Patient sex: F
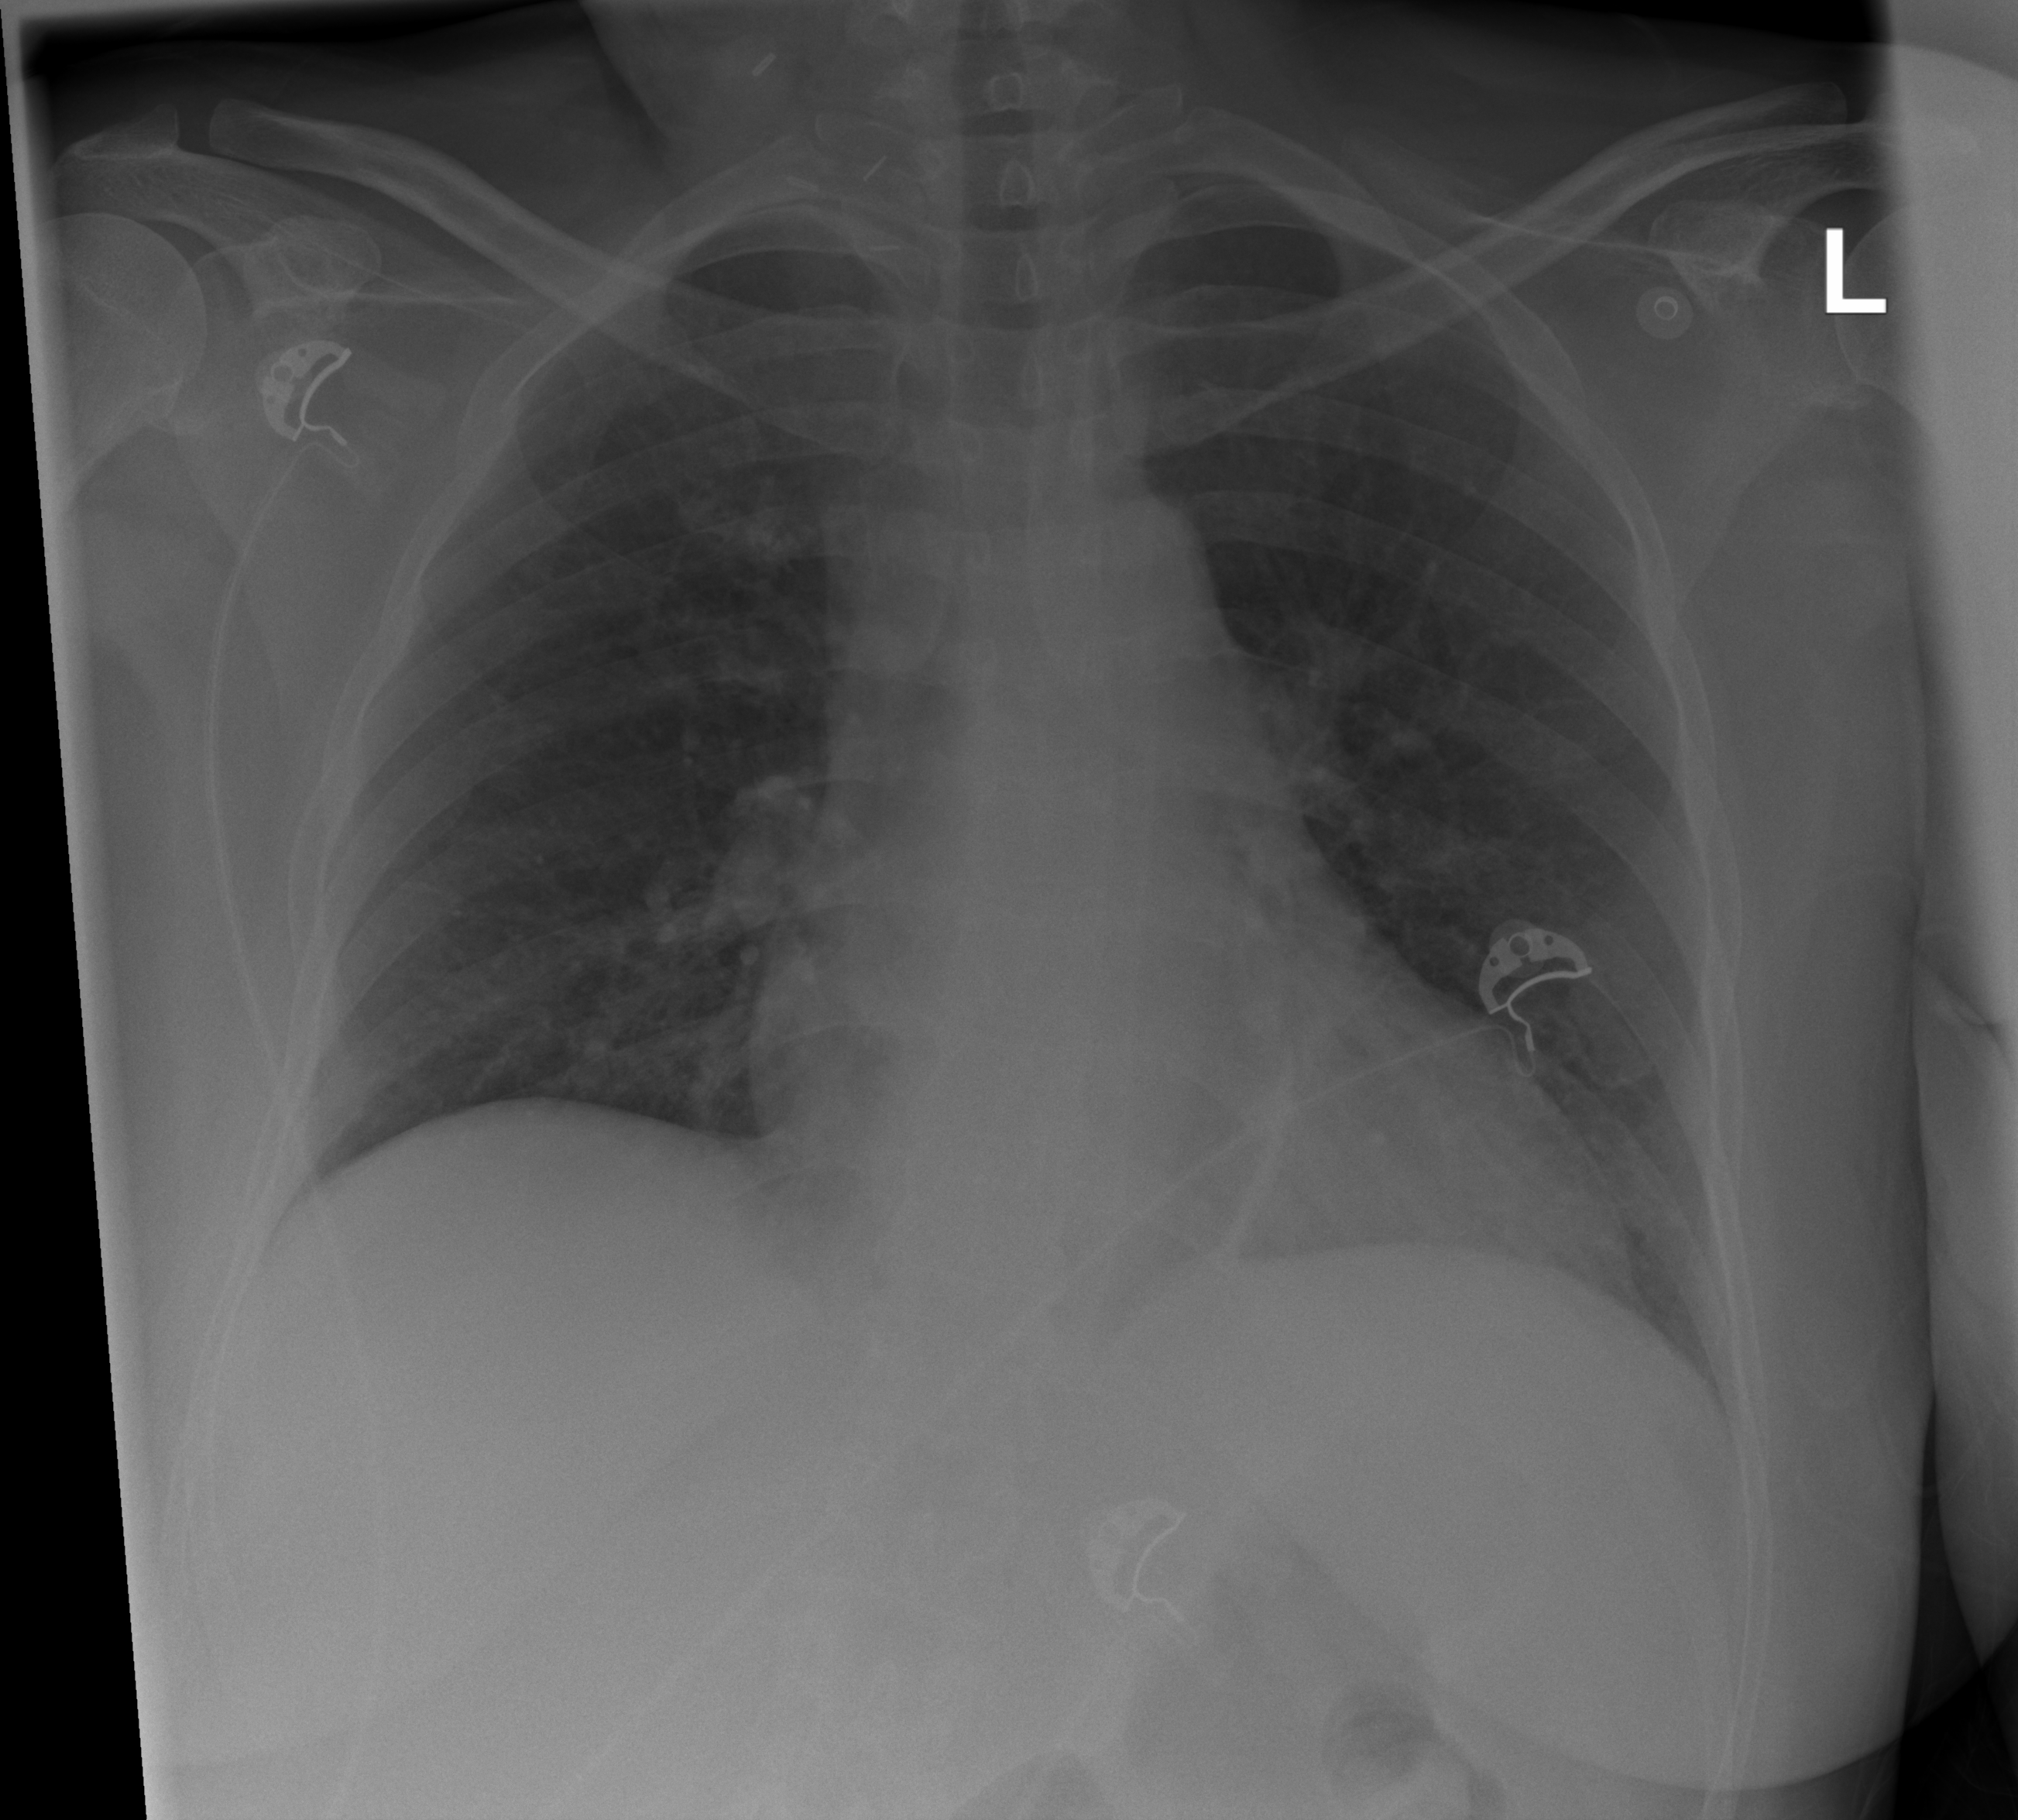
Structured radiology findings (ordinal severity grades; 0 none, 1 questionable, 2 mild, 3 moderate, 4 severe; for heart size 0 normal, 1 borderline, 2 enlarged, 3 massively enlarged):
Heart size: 0
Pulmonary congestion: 1
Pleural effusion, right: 0
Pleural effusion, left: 0
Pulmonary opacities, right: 0
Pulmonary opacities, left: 0
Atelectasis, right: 0
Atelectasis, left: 0